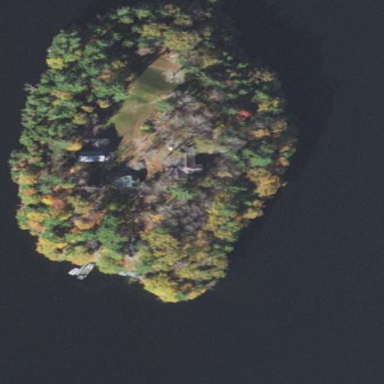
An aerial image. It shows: Islet.